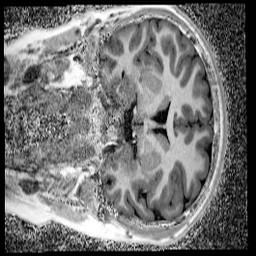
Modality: UNIT1_denoised
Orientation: coronal
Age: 11
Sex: male
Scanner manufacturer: siemens
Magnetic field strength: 3 T
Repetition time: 4 s
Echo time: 0.00299 s